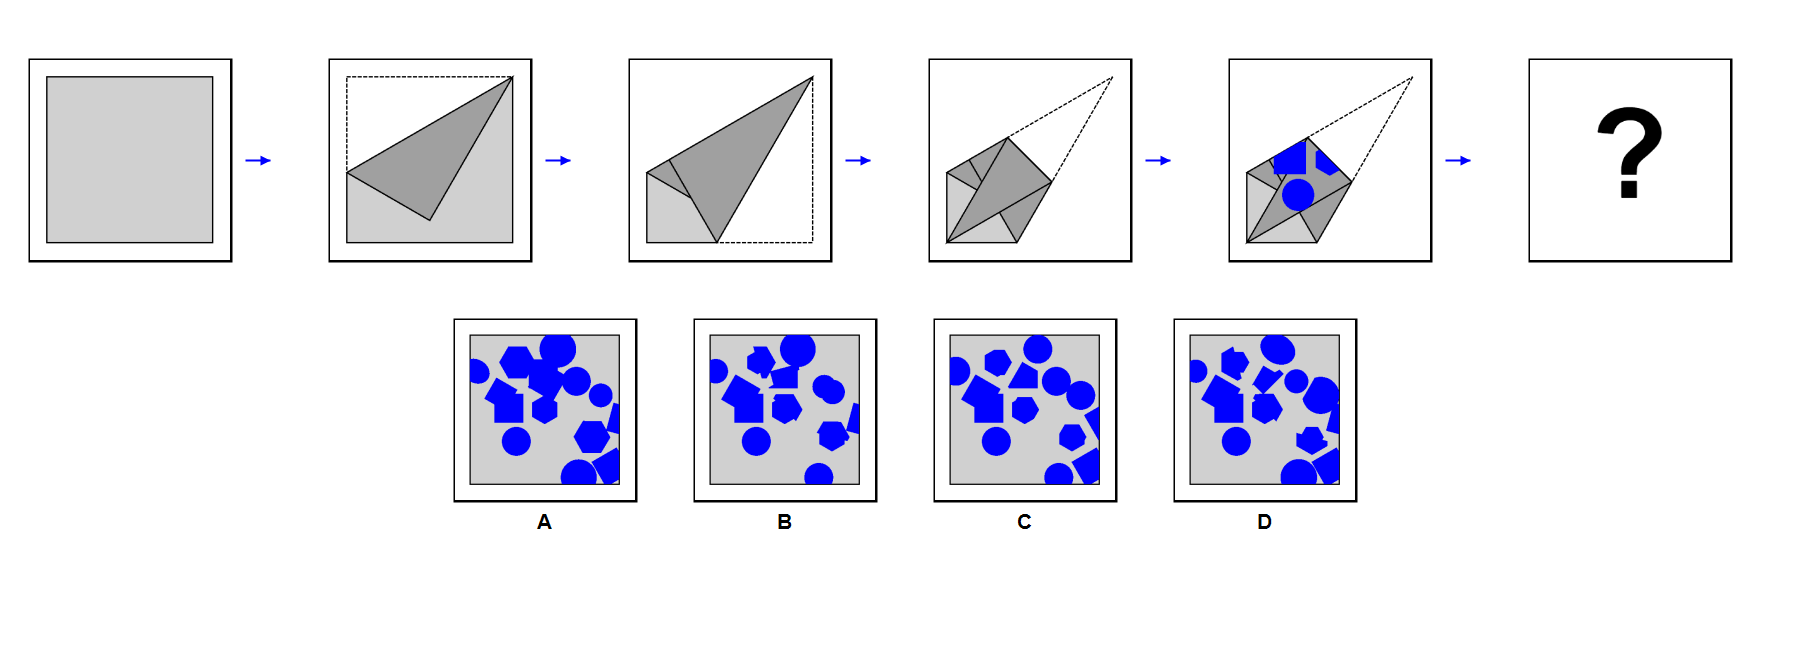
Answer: C